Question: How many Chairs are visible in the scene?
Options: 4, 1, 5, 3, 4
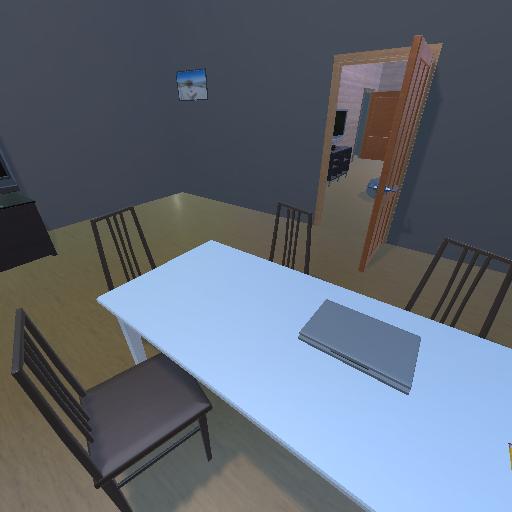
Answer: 4